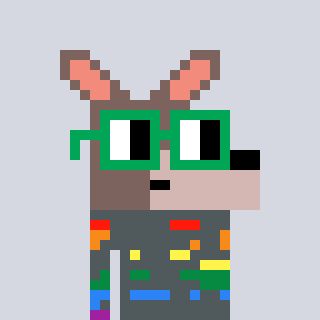
a pixel art character with square green glasses, a kangaroo-shaped head and a red-colored body on a cool background